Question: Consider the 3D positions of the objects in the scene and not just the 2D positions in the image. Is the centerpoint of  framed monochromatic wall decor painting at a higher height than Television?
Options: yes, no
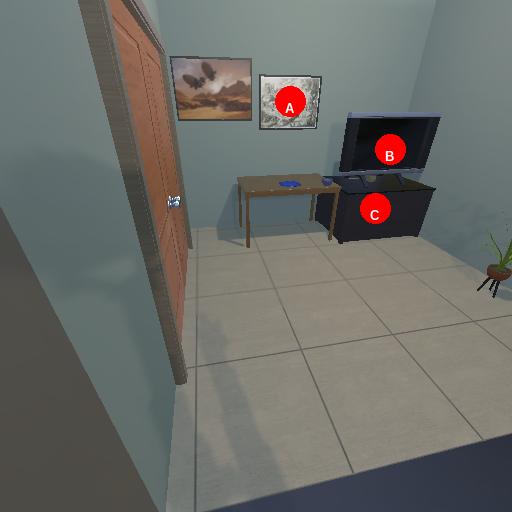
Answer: yes